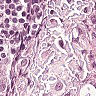
Metastatic tissue present: yes